Question: I am using excel 2010.
I have a sheet named 'LOG' in which there is a log of all the employee like this:

Now I have another sheet named 'sheet1'.
What I would like is a macro that should prompt for employee id and month, then display all the log of that employee for that particular month.
I have tried a lot of things but couldn't do it.
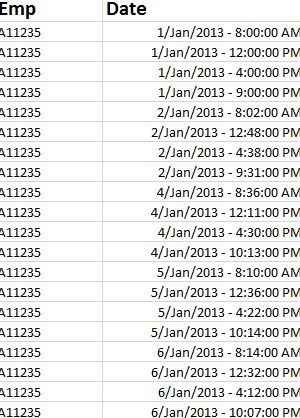
Answer: The following code will list the results in the column specified by the 'RESULTS_COLUMN' constant value, just add the following code to your worksheet. You'll also need 3 named ranges - 'EmployeeCode', 'StartDate' and 'EndDate' - to input your criteria, though you could always prompt for these another way:
'''
Sub DisplayRecords()
Const RESULTS_COLUMN As Long = 5
Dim strEmployeeCode As String
Dim dtStartDate As Date, dtEndDate As Date
Dim c As Range
On Error GoTo ErrorTrap
strEmployeeCode = [EmployeeCode]
dtStartDate = [StartDate]
dtEndDate = [EndDate]
' Clear the results column
With Sheet1
.Columns(RESULTS_COLUMN).ClearContents
.Cells(1, RESULTS_COLUMN).Value = "Results"
.Cells(1, RESULTS_COLUMN).Font.Bold = True
End With
For Each c In Sheet1.UsedRange.Columns(1).Cells
If c.Value = strEmployeeCode And c.Offset(, 1) >= dtStartDate And c.Offset(, 1) <= dtEndDate Then
' Find the next available cell in results column
Sheet1.Cells(Sheet1.Rows.Count, RESULTS_COLUMN).End(xlUp).Offset(1).Value = c.Offset(, 1).Value
End If
Next c
Exit Sub
ErrorTrap:
MsgBox "An error has occurred, please check input criteria", vbExclamation, ThisWorkbook.Name
End Sub
'''